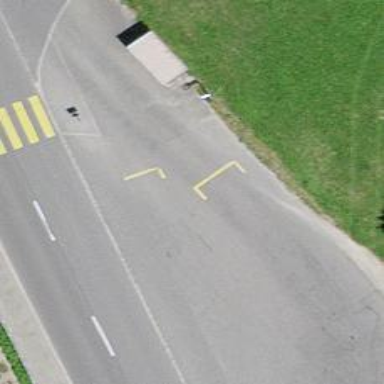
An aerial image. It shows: Bus stop with sheltered platform for public transport.